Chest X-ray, PA view. Patient: 43 years old, sex F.
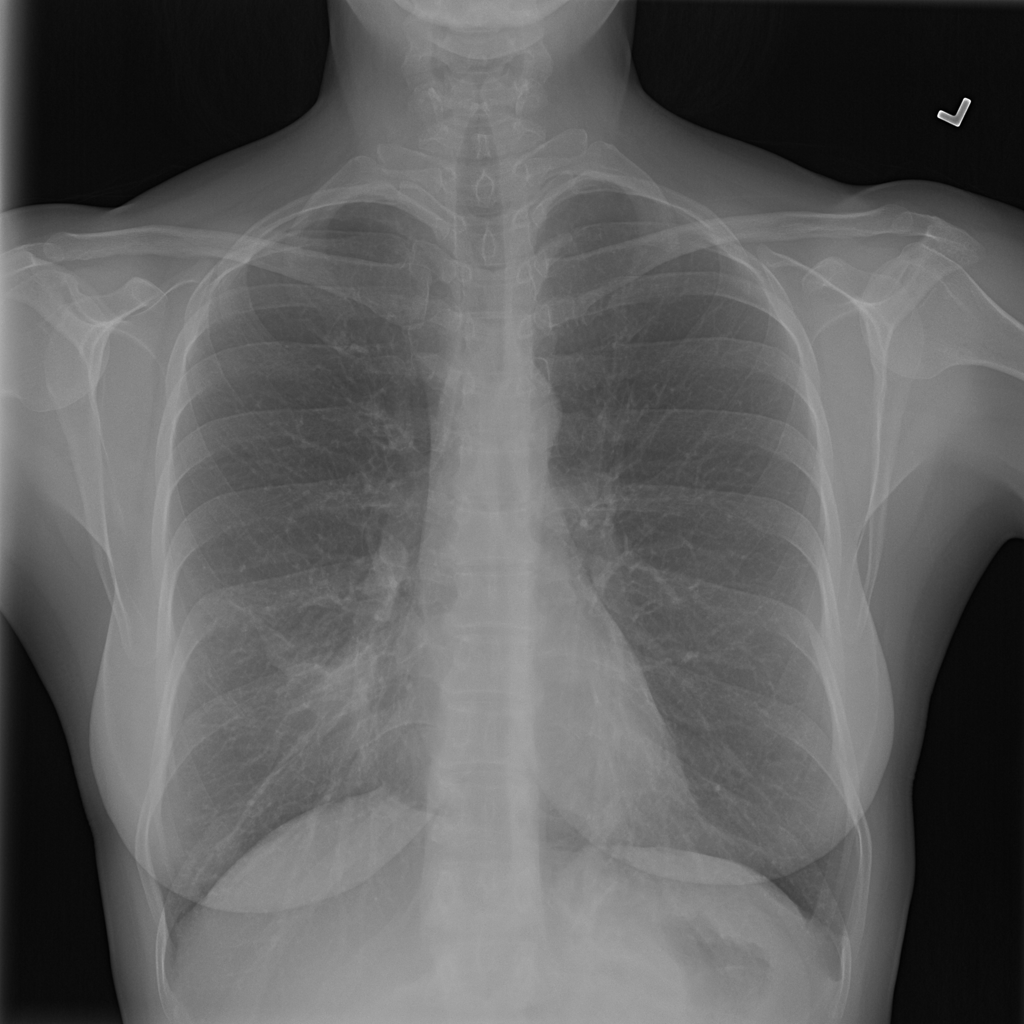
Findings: Atelectasis, Infiltration